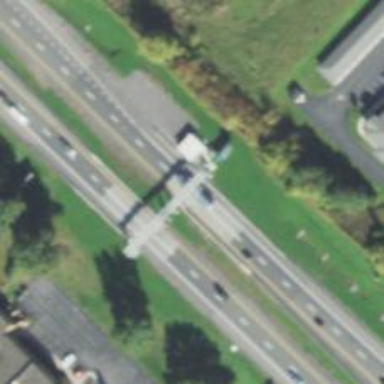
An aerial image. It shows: Toll gantry on the road.